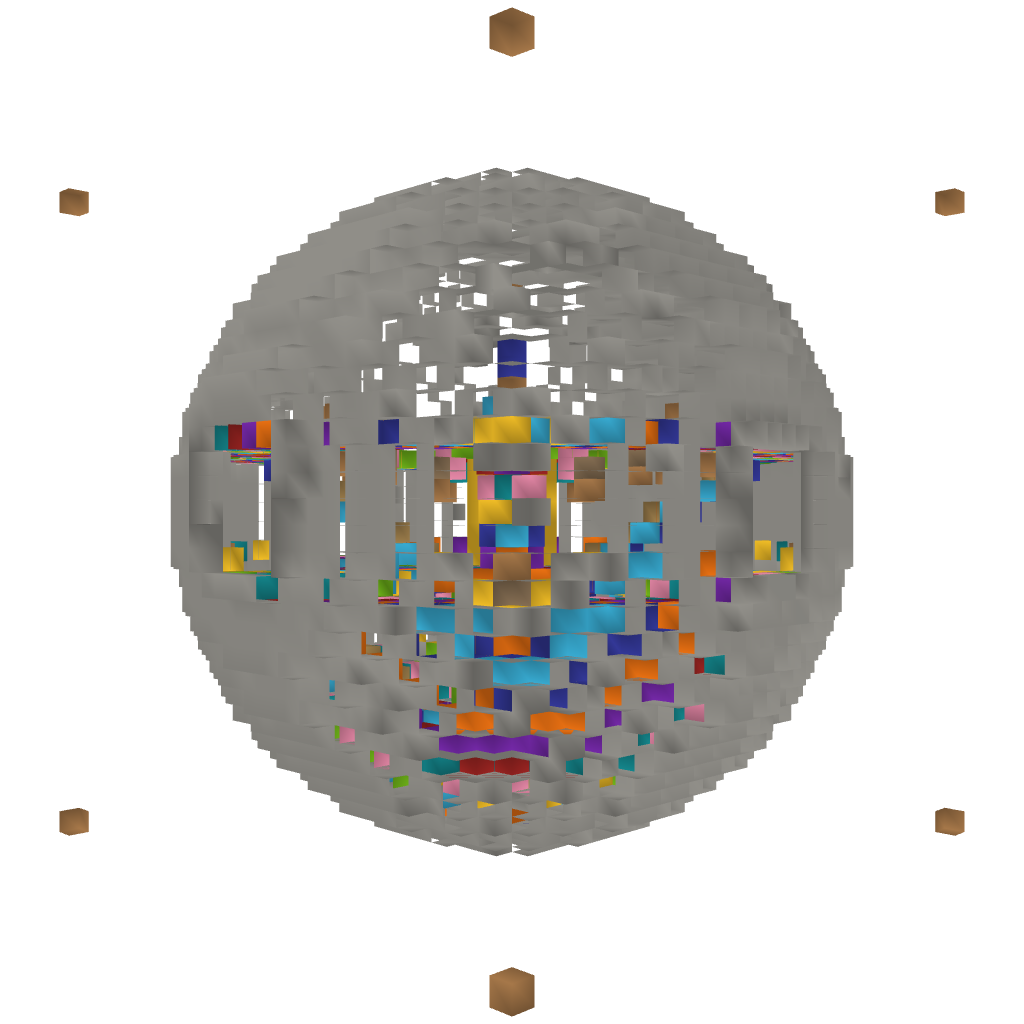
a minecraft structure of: PVP Play Arena